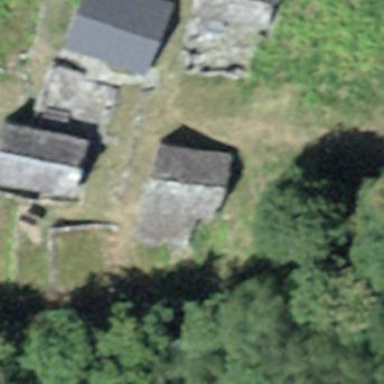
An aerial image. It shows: Cabin is depicted in the image.